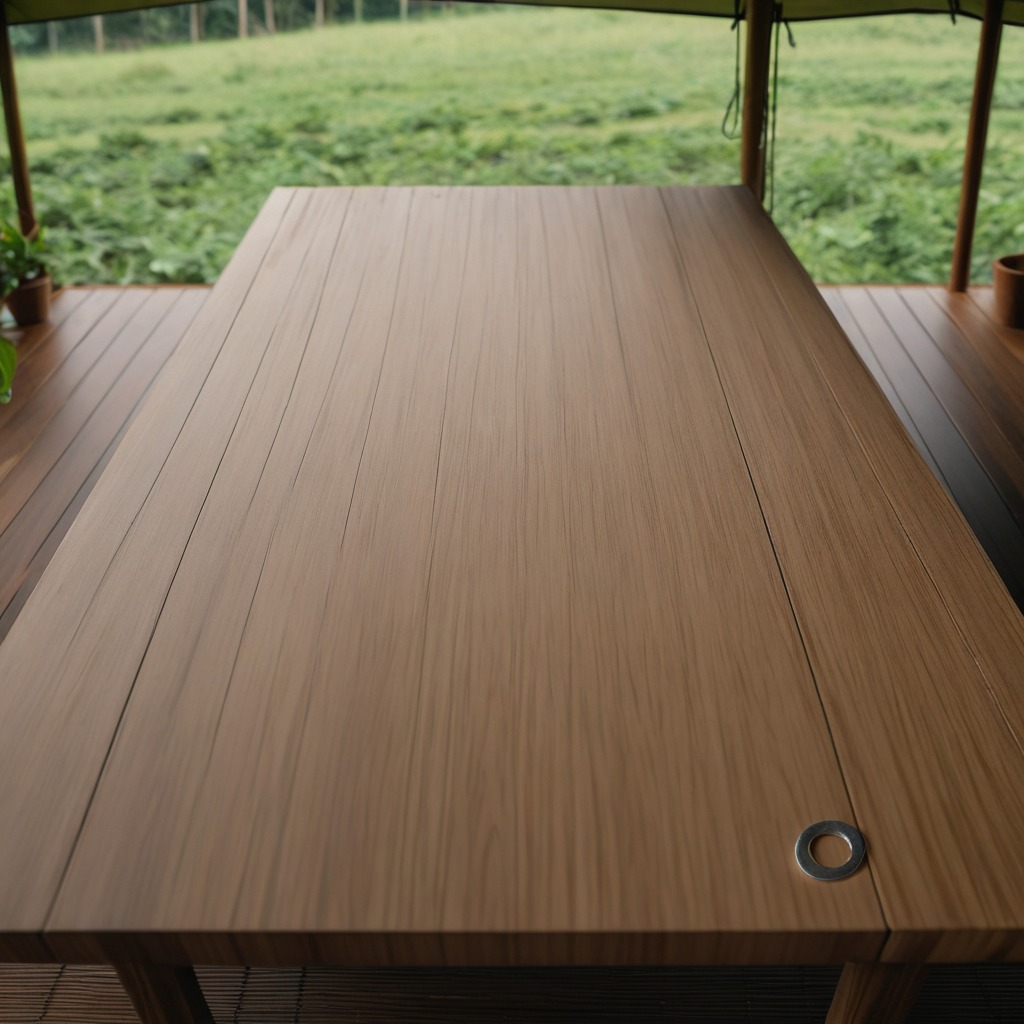
A flat metal washer is lying on a wooden table inside a jungle field workshop tent.